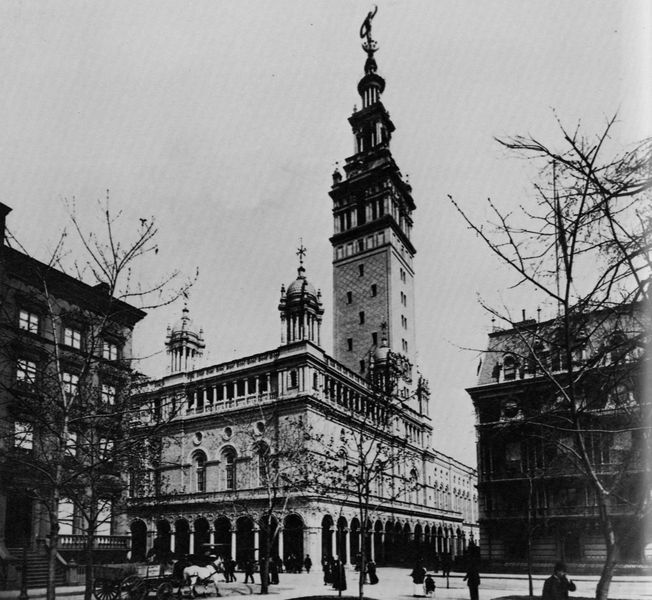
Titel: Madison Square Garden
Künstler: Amerikanischer Photograph
Schlagwörter: dunkel, himmel, bäume, menschen, stadt, äste, fenster, grau, hell, strasse, säulen, anlage, dach, gebäude, schloss, häuser, figur, renaissance, pferde, räder, turm, skulptur, statue, ecke, ansicht, bogen, passanten, dächer, kahl, herbst, winter, kutsche, platz, wagen, plastik, galerie, foto, fotografie, bögen, loggia, gehsteig, türme, palast, gauben, arkaden, photo, kühl, geschosse, stockwerke, säulengang, gesamtansicht, kolonnaden, aussenfassade, fensterkreuze, ründbögen, blick nach oben gerichtet